Question: Count the number of objects in the diagram.
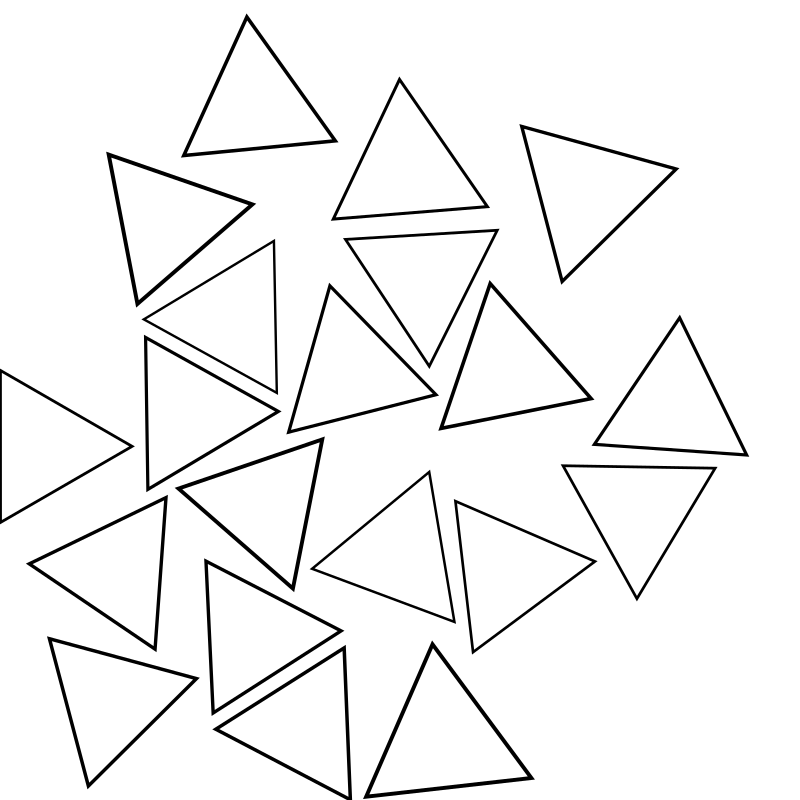
Answer: 20